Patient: sex F, age 43
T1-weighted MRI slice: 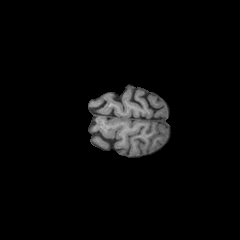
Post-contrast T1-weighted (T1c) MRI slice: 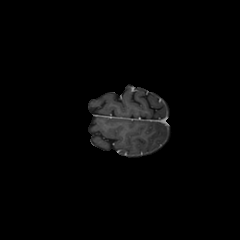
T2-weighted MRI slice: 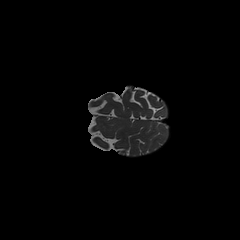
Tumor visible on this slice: no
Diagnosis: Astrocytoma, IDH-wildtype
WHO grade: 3